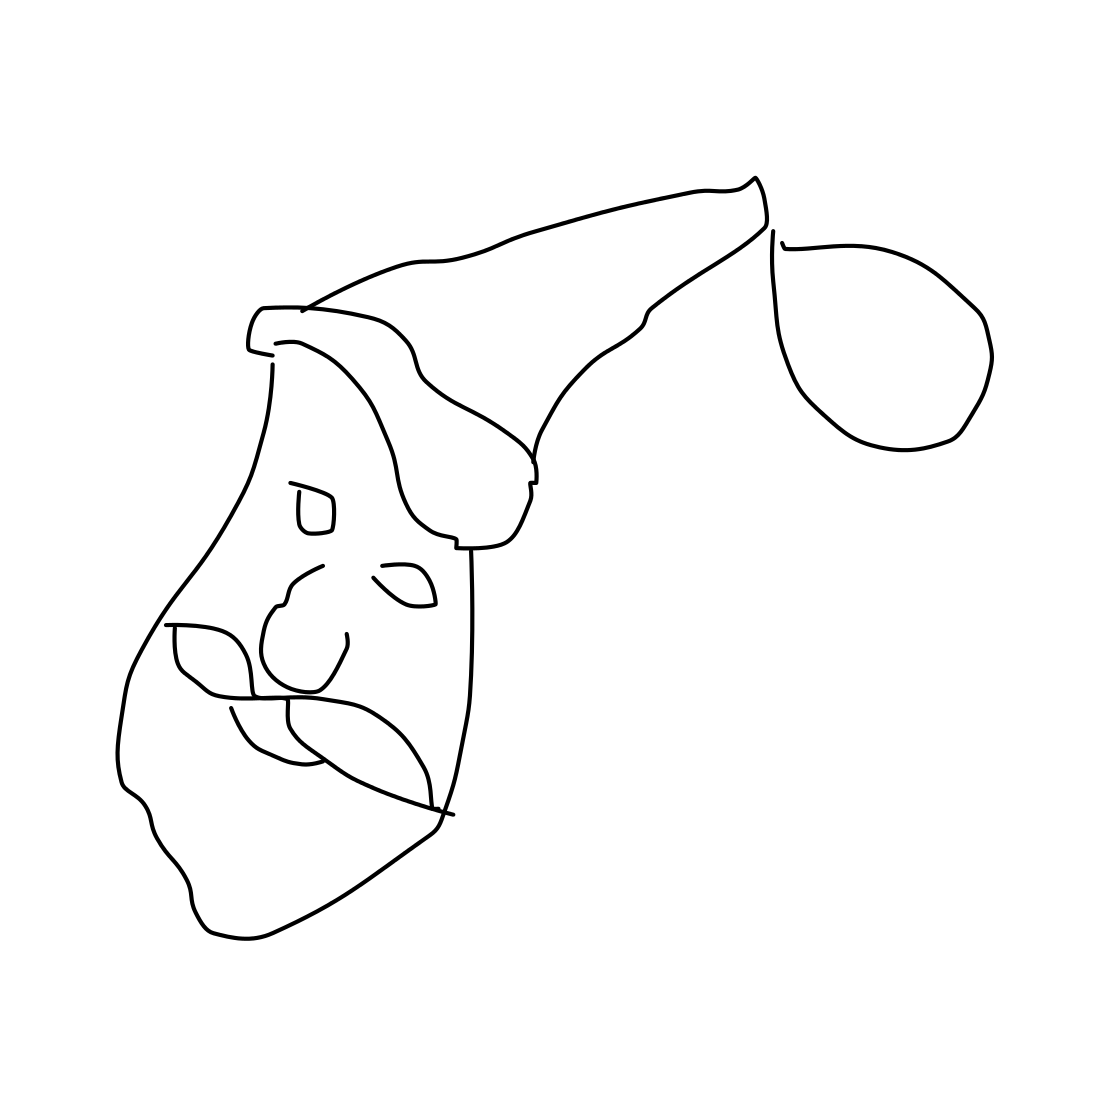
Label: santa claus